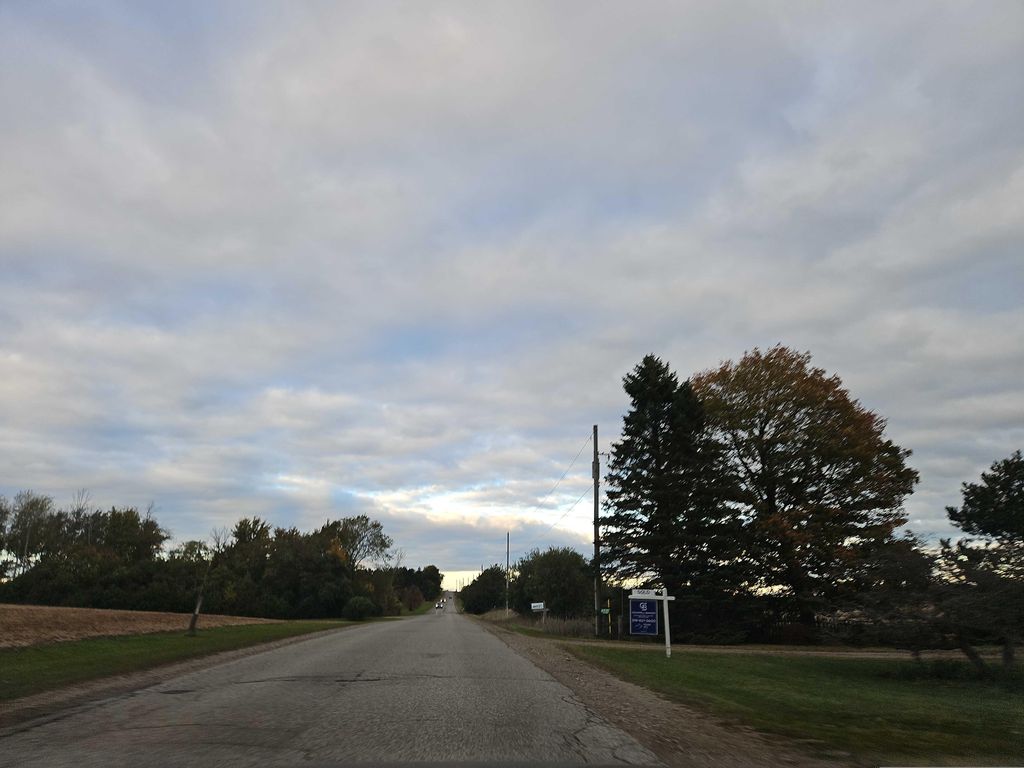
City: kitchener-waterloo